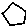
Label: hexagon